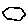
Label: hexagon